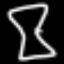
Label: hourglass